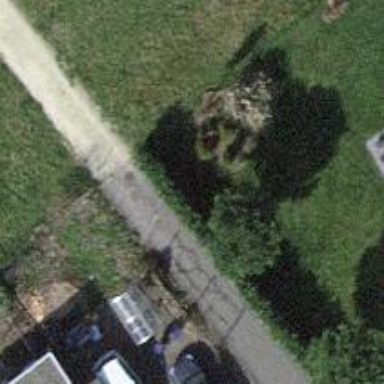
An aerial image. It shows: Garden filled with trees.